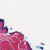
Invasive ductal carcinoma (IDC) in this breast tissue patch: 0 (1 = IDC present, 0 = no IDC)